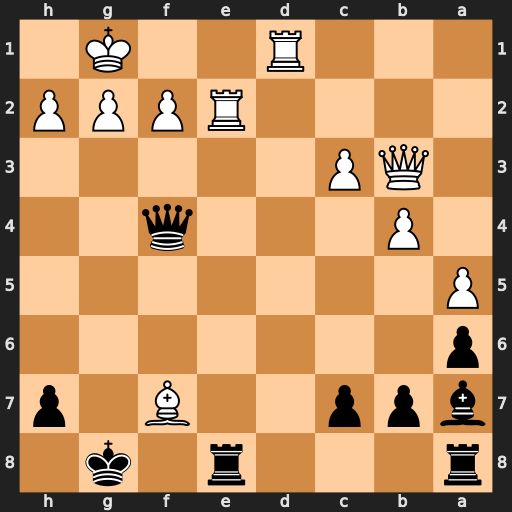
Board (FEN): r3r1k1/bpp2B1p/p7/P7/1P3q2/1QP5/4RPPP/3R2K1
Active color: b
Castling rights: -
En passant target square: -
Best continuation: Qxf7 Qxf7+ Kxf7